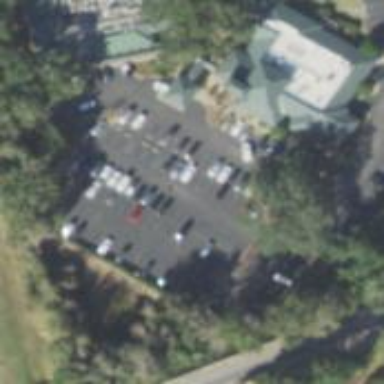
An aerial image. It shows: Parking space.